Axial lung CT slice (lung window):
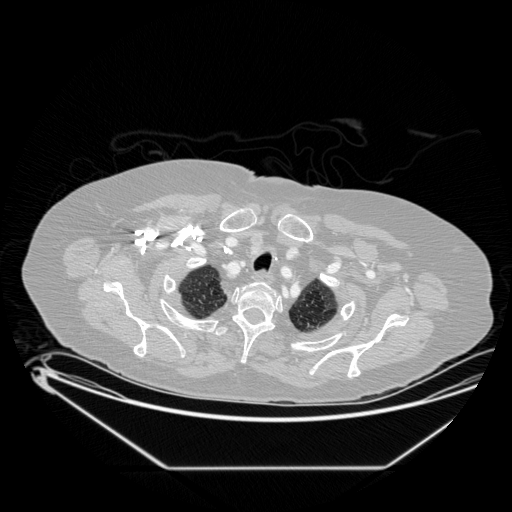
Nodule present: no